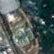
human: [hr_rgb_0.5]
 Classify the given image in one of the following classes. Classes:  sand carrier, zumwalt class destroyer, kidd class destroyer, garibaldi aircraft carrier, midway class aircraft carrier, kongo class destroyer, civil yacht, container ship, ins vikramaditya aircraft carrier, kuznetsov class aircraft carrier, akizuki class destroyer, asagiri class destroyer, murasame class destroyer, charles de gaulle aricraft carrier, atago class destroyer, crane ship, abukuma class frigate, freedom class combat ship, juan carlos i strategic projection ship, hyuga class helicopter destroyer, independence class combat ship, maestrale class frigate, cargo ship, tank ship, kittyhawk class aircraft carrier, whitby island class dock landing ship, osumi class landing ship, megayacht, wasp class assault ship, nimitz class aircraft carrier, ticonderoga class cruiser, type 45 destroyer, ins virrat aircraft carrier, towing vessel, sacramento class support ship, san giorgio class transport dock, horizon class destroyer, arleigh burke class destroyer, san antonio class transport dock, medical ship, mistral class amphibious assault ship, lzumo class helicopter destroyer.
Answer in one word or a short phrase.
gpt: Towing vessel